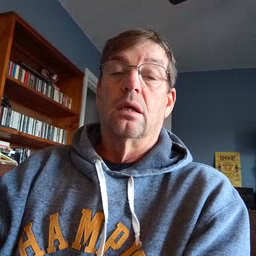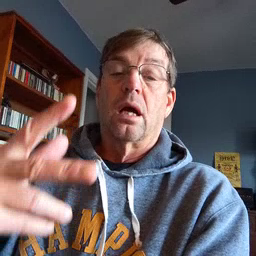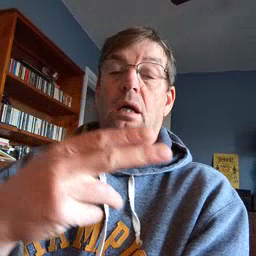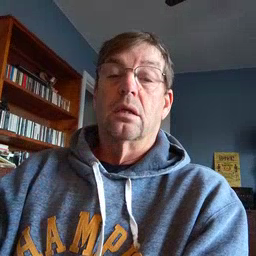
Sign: cut